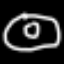
Label: donut